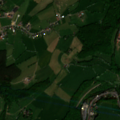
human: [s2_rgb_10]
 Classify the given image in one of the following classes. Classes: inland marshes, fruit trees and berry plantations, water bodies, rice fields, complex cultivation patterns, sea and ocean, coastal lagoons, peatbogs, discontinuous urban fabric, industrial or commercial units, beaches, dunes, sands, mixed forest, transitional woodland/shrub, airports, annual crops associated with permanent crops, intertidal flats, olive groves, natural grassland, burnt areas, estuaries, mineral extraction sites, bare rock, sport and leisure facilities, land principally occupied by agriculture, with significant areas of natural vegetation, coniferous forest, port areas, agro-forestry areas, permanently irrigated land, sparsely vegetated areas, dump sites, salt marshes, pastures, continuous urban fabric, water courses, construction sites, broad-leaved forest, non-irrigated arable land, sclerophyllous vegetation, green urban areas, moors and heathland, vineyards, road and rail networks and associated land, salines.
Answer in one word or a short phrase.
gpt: discontinuous urban fabric, industrial or commercial units, pastures, complex cultivation patterns, mixed forest